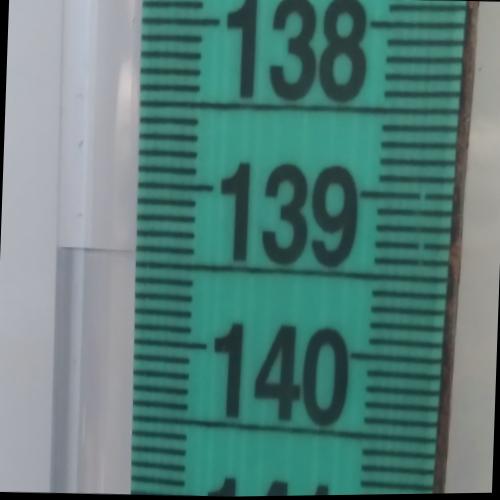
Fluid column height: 139.4 cm